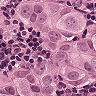
Metastatic tissue present: yes